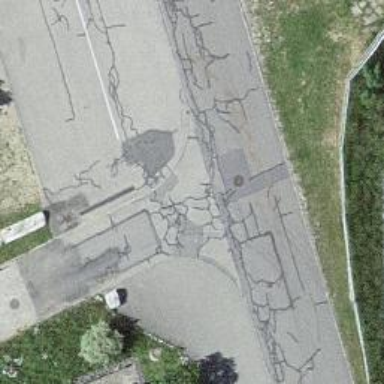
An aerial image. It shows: Residential road.